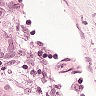
Metastatic tissue present: yes